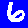
Digit: 6